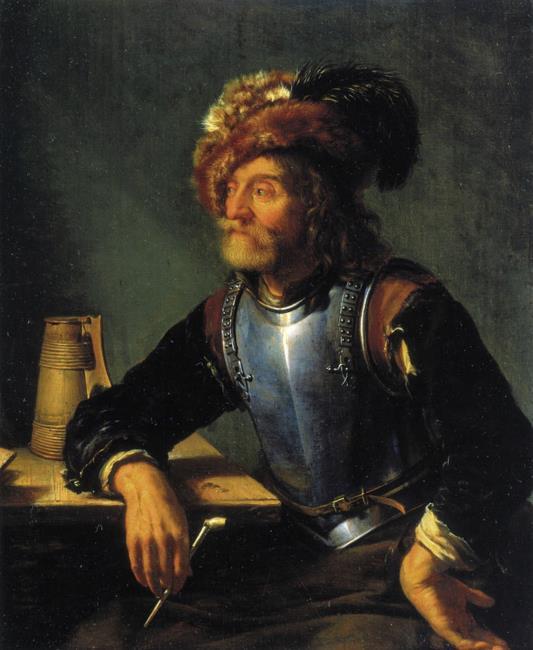
Title: Soldier with pipe and tankard
Artist: Frans van Mieris (I)
Earliest date: 1655
Latest date: 1657
Genre: painting
Iconography: Tobacco
Keywords: genre, one human figure, knee-length portrait, soldier, old man, fur hat, plume, cuirass, pipe, tankard, table